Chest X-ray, PA view. Patient: 27 years old, sex F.
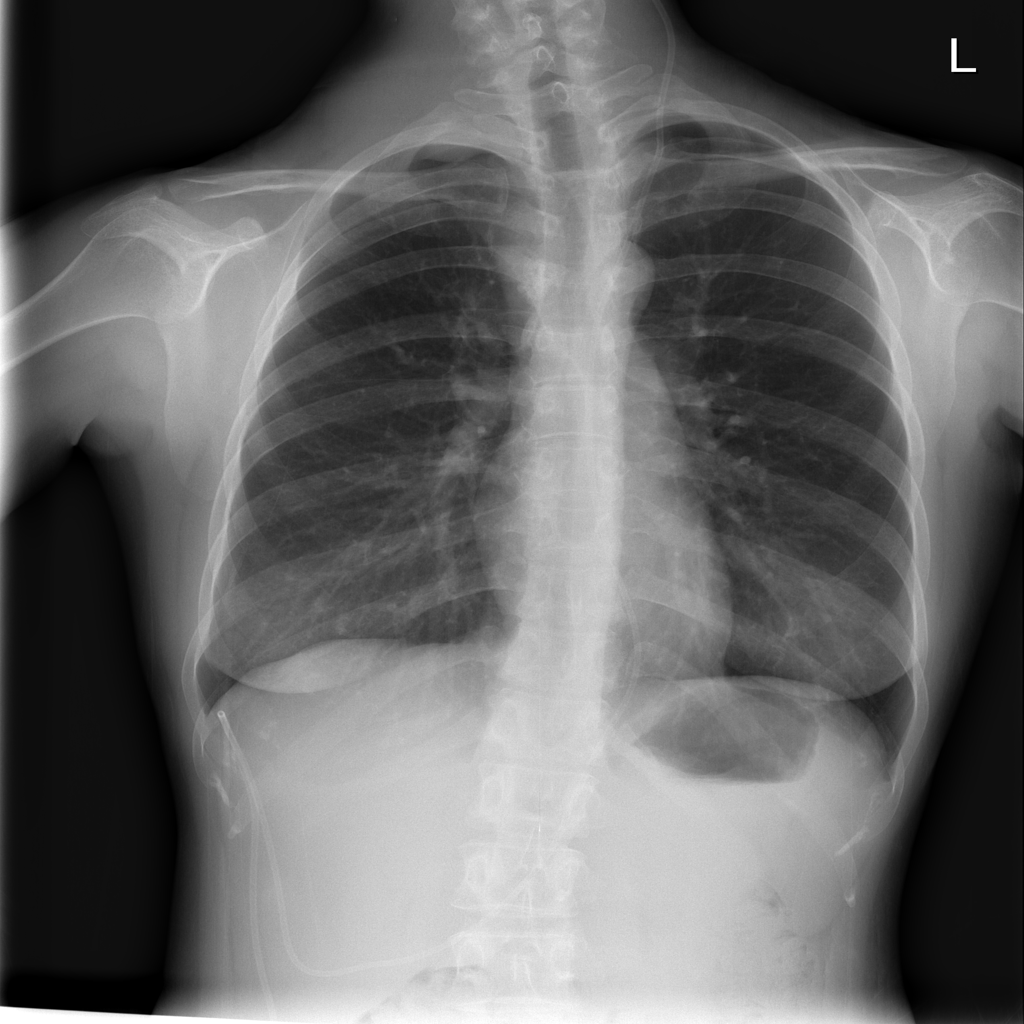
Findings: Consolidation